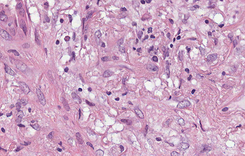
Tumor epithelial tissue: no
Tumor-associated stroma tissue: yes
Normal tissue: no